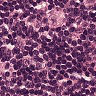
Metastatic tissue present: no